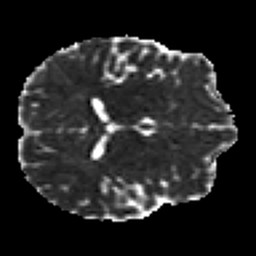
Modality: MD
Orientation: axial
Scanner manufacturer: siemens
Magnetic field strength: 3 T
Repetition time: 7.8 s
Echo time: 0.09 s